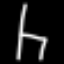
Label: chair